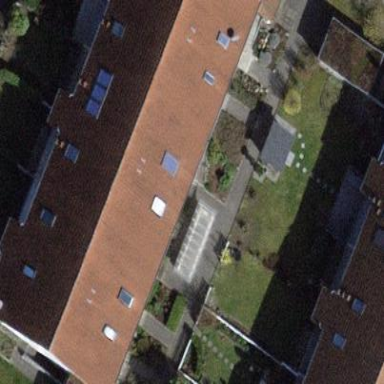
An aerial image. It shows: Terrace building.